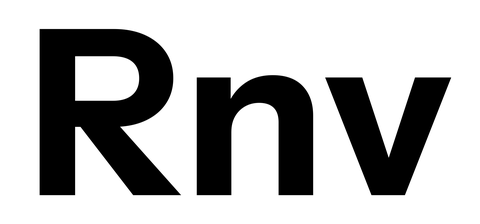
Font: InstrumentSans_Bold